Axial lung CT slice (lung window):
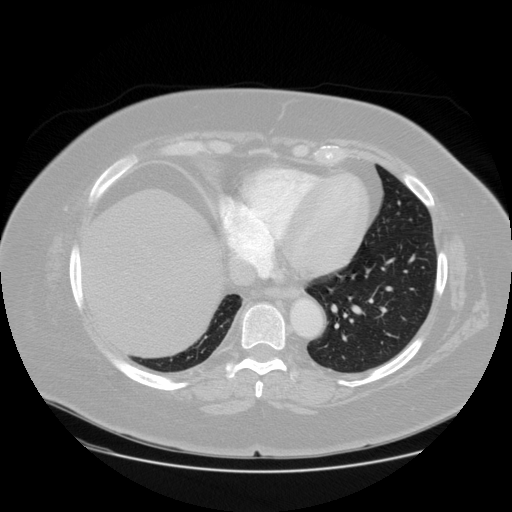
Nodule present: no